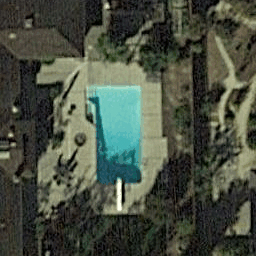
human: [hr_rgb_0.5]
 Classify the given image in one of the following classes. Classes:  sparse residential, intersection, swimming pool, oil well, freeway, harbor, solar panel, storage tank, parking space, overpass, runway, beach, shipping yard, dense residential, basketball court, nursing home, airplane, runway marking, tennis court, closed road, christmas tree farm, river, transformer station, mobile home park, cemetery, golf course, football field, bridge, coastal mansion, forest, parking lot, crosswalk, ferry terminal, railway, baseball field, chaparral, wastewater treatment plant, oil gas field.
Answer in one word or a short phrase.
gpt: swimming pool